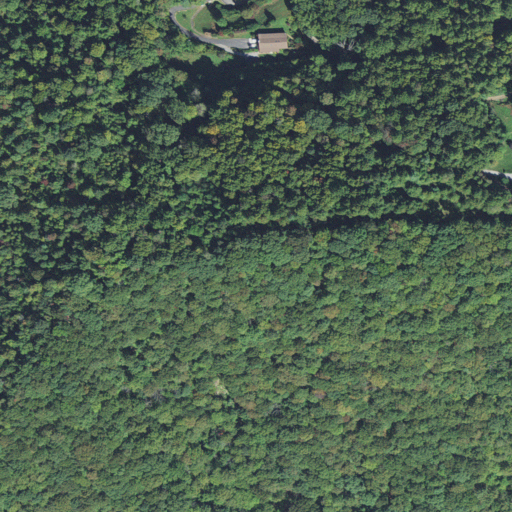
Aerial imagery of mountain in North Carolina named Little Pine Mountain containing deciduous forest, open development, and mixed forest